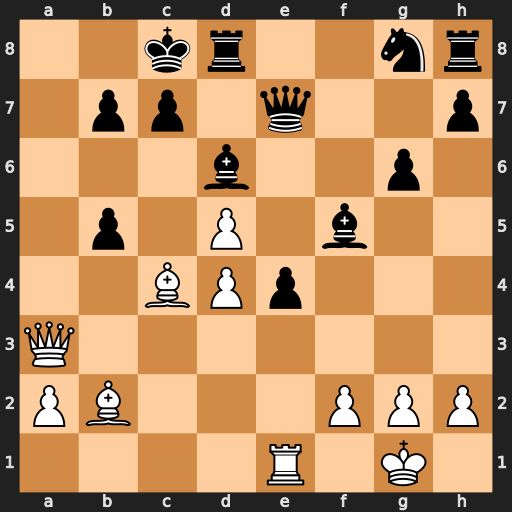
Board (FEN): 2kr2nr/1pp1q2p/3b2p1/1p1P1b2/2BPp3/Q7/PB3PPP/4R1K1
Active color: w
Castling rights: -
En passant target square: -
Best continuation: Qa8+ Kd7 Bxb5+ c6 Bxc6+ bxc6 Qxc6#